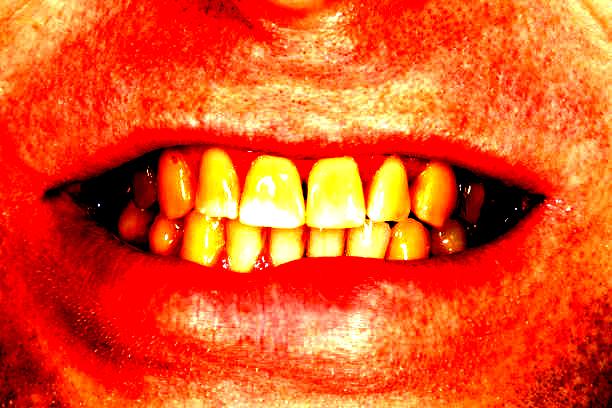
Condition: Calculus